Question: I have an Excel file that has a special format. Some cells have color and each color comes with a special purpose. Now I want to know how can I export a line from this Excel file to a datagridview with these colors...

With the following code I can read the cells, but just strings, and not colors...
'''
string str;
int rCnt = 0;
int cCnt = 0;
Workbook xlWorkBook;
Worksheet xlWorkSheet;
Range range;
object misValue = System.Reflection.Missing.Value;
xlWorkBook = xlApp.Workbooks.Open("myFile.xls", 0, true, 5, "", "", true, Microsoft.Office.Interop.Excel.XlPlatform.xlWindows, " ", false, false, 0, true, 1, 0);
xlWorkSheet = (Worksheet)xlWorkBook.Worksheets.get_Item(23);
range = xlWorkSheet.UsedRange;
for (rCnt=1;rCnt <= range.Rows.Count; rCnt++)
{
for(cCnt = 1; cCnt <= range.Columns.Count; cCnt++)
{
str = (range.Cells[rCnt, cCnt] as Range).Value2 + "";
MessageBox.Show(str);
}
}
'''
It's not important where the Excel line would be exported (datagridview, textbox!, etc.), it should just work. :) How do I get the cell colors in my export?
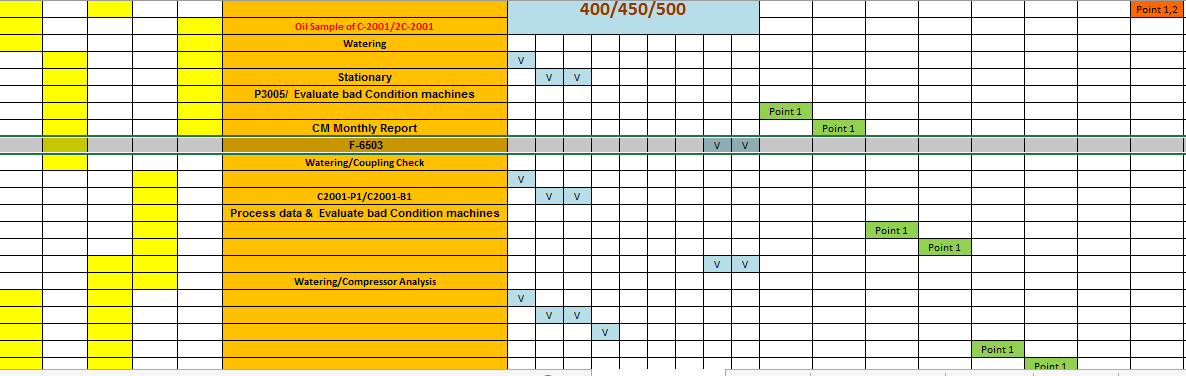
Answer: I got it...
I can get the cell colors of the Excel file by the following code:
'''
int colorNumber = System.Convert.ToInt32((range.Cells[cCnt, rCnt] as Range).Interior.Color);
Color color = System.Drawing.ColorTranslator.FromOle(colorNumber);
'''
and then put this color in a cell of a data grid view:
'''
dataGridView1.Rows[0].Cells[1].Style.BackColor =color; (cell[0] of row[0] for example
dataGridView1.Rows[0].Cells[1].Value = (range.Cells[cCnt, rCnt] as Range).Value2;
'''